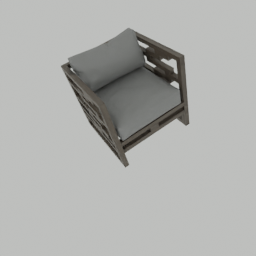
Label: furniture